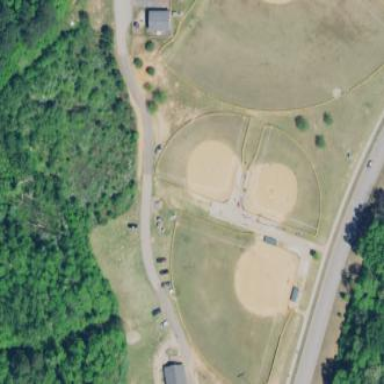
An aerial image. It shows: Softball pitch for leisure sports.